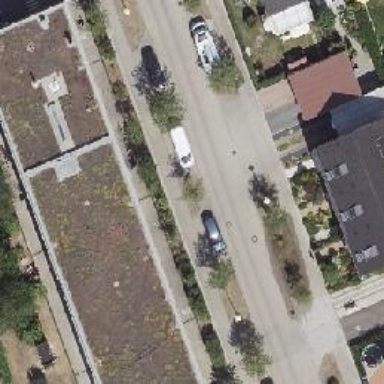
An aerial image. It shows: Kindergarten with flat roof.